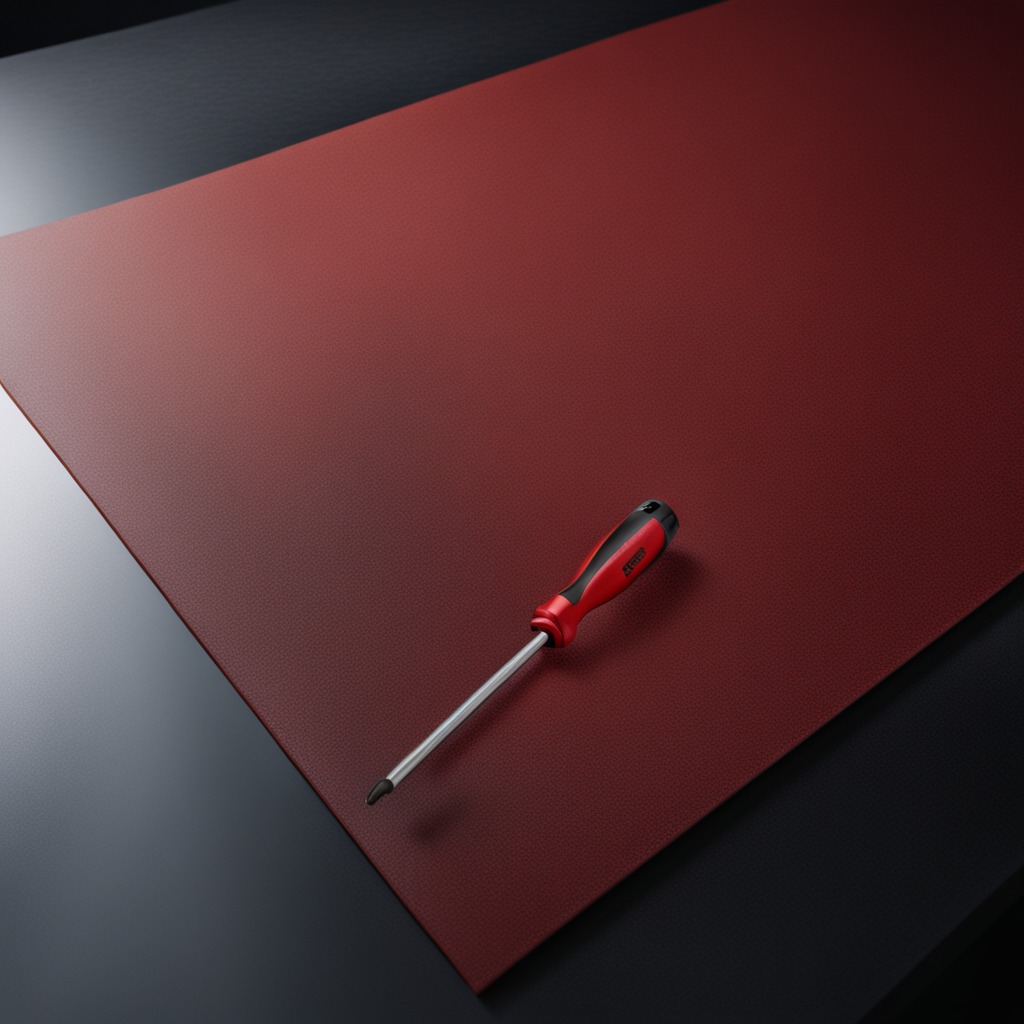
A screwdriver is lying on the clean granite tabletop inside a workshop at night.